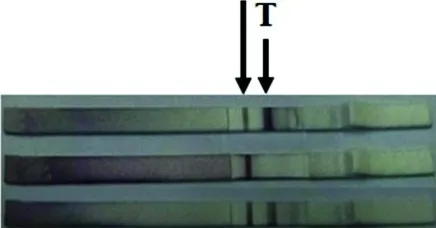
Diagnostic methods used for pythiosis confirmation. (a) Histopathologic demonstration of tissue biopsy: left, Gomori's methenamine silver stain showing numerous sparse septate hyphae; right, immunostaining of the biopsy tissue with specific antibody to P. Insidiosum showing positive staining and a large number of branching hyphae. (b) Culture of P. Insidiosum isolated from kunkers on Sabouraud dextrose agar supplemented with chloramphenicol for 15 days. (c) Detection of IgG against P. Insidiosum by immunochromatographic test using P. . Horse serum sample. . Control line; T, test line.
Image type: pathology (immunostaining)